Question: I am building a IOS app homepage which basically consists of the following structure -

Which is basically a UIView which contains a nested UIScrollView which inturn contains a TableView with 3 Custom Cells.
I pull data out of a dynamic array and filter it into the relevant cell - all works fine other than two issues I cant work out -
1- The custom cells are different heights in the storyboard but when the app is compiled they are always the same height - is it possible to set an auto height on the UITableView Row? If not can anyone explain how I can apply the correct height to each cell?
2- The TableView / View which wraps the table view need to expand to make all dynamic cells visible - how can I achieve this?
below is my tableview method for reference -
'''
-(UITableViewCell *)tableView:(UITableView *)tableView
cellForRowAtIndexPath:(NSIndexPath *)indexPath
{
static NSString *CellIdentifier =@"CellFeed";
static NSString *CellIdentifierArtNo =@"CellArtRecNo";
static NSString *CellIdentifierBook =@"CellBooking";
UITableViewCell *cell;
feedData *f = [self.HpFeedArray objectAtIndex:indexPath.section];
NSString * ArtPString = @"articleP";
NSString * ArtNoPString = @"article";
NSString * ArtBook = @"booking";
if([f.FeedGroup isEqualToString:ArtPString]){
cell = [tableView dequeueReusableCellWithIdentifier:CellIdentifier
forIndexPath:indexPath];
CellHp_RecArticleWithImage *cellImage = (CellHp_RecArticleWithImage *)cell;
cellImage.selectionStyle = UITableViewCellSelectionStyleNone;
cellImage.artTitle.text = f.FeedTitle;
cellImage.artImg.text = f.FeedDesc;
cellImage.artDate.text = f.FeedDate;
cellImage.textLabel.backgroundColor=[UIColor clearColor];
return cellImage;
}
if([f.FeedGroup isEqualToString:ArtBook]){
cell = [tableView dequeueReusableCellWithIdentifier:CellIdentifierBook
forIndexPath:indexPath];
CellHp_BookingAlert *cellBook = (CellHp_BookingAlert *)cell;
cellBook.selectionStyle = UITableViewCellSelectionStyleNone;
cellBook.HeadlineLbl.text = f.FeedTitle;
cellBook.TextBoxLbl.text = f.FeedDesc;
//cellBook.DateLbl.text = f.FeedDate;
return cellBook;
}
else{
cell = [tableView dequeueReusableCellWithIdentifier:CellIdentifierArtNo
forIndexPath:indexPath];
CellHp_RecArticleNoImage *cellNoImage = (CellHp_RecArticleNoImage *)cell;
cellNoImage.selectionStyle = UITableViewCellSelectionStyleNone;
cellNoImage.artTitle.text = f.FeedTitle;
cellNoImage.artImg.text = f.FeedDesc;
cellNoImage.artDate.text = f.FeedDate;
cellNoImage.textLabel.backgroundColor=[UIColor clearColor];
return cellNoImage;
}
'''
Cheers
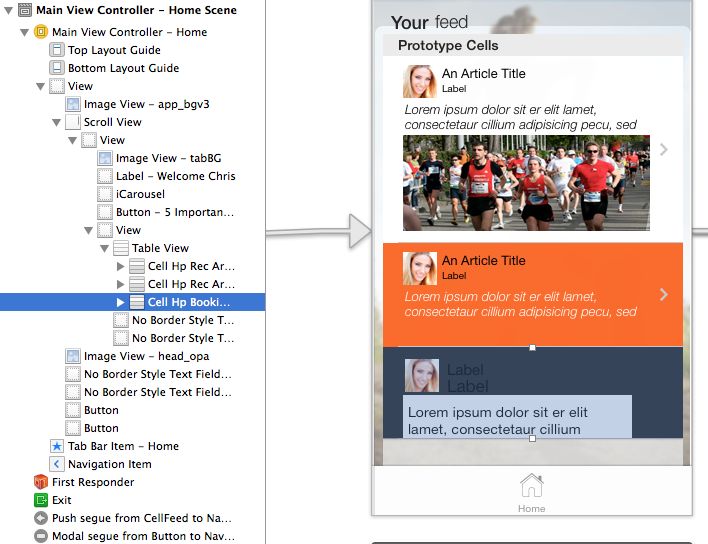
Answer: It looks like you've got custom UITableViewCell subclasses like 'CellHp_RecArticleNoImage' or 'CellHp_BookingAlert' (may I suggest renaming them to something a little less headache-inducing? ;) ).
In that case, if you only have 3 different cell types, you could do this:
'''
- (CGFloat)tableView:(UITableView *)tableView heightForRowAtIndexPath:(NSIndexPath*)indexPath
{
UITableViewCell* cell = [tableView cellForAtIndexPath:indexPath];
if ([cell isKindOfClass:[CellHp_BookingAlert class])
{
return 123.0;
}
else if ([cell isKindOfClass:[CellHp_RecArticleNoImage class])
{
return ...
}
...
}
'''
Or, you could make all your custom classes implement a 'height' method for a cleaner solution and in 'heightForRowAtIndexPath:' you could just get the cell and call its height method.
Re. Question 2, use <URL> as Tim mentioned.